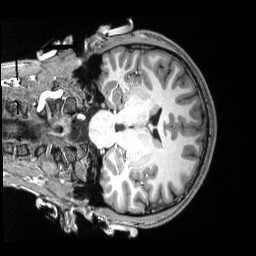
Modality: T1w
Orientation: coronal
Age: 23
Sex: male
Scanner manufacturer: siemens
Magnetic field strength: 3 T
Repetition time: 2.53 s
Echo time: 0.0033 s